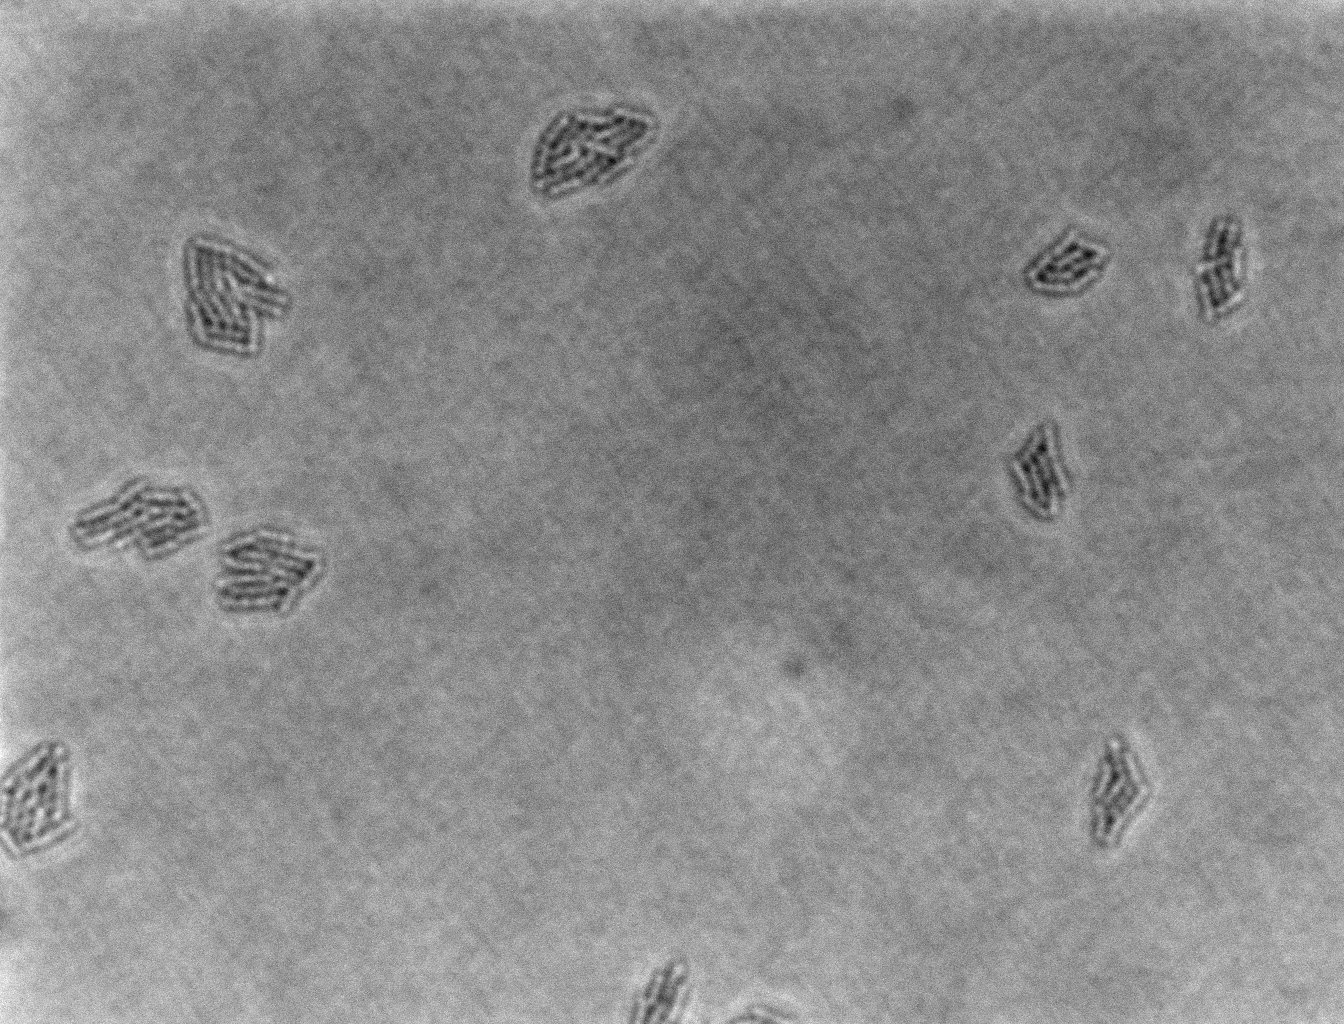
Brightfield microscopy, 60x objective, 3 h incubation